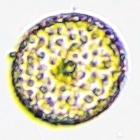
Label: Coscinodiscus